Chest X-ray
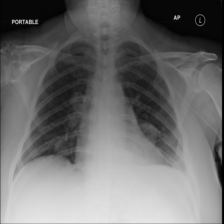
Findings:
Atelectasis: negative
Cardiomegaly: negative
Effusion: negative
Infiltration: negative
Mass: negative
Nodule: negative
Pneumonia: negative
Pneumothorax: negative
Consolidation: negative
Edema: negative
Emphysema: negative
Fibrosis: negative
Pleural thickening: negative
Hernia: negative